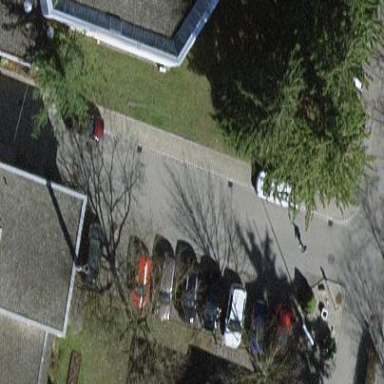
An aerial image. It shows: Parking area with surface.